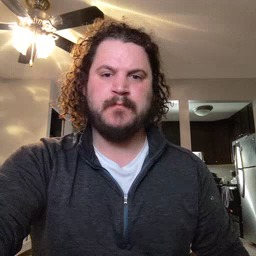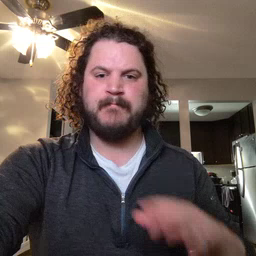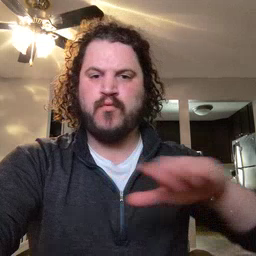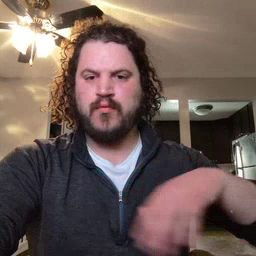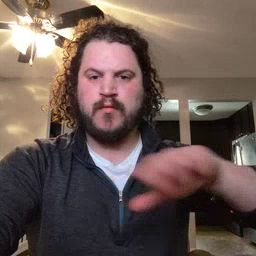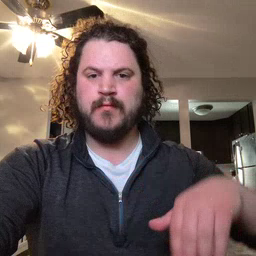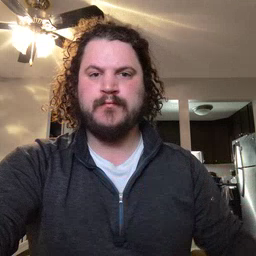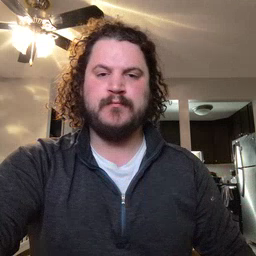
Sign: pool